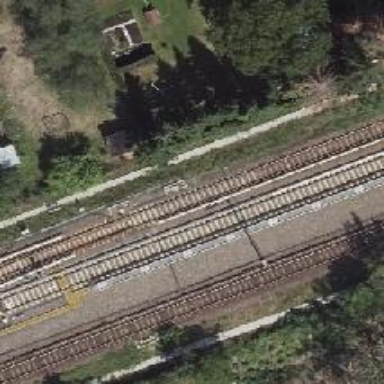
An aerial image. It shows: Railway switch with the turnout on the left side.